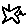
Label: star